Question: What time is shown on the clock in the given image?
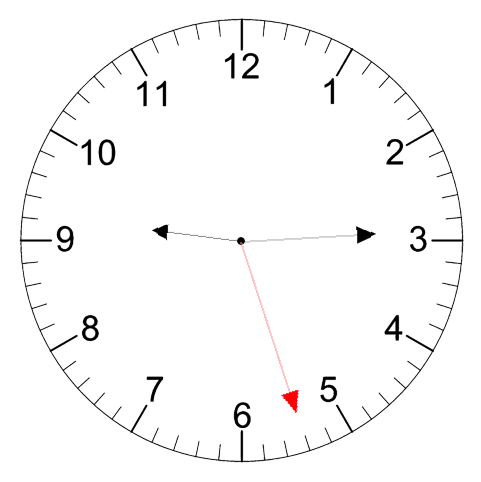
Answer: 09:14:27